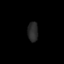
Tissue: skin
Cell type: Epithelial cells
Senescence score: 0.279
Nuclear area (px): 199
Mean DAPI intensity: 41.261